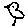
Label: bird